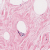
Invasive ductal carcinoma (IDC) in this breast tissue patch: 0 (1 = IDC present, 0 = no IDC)